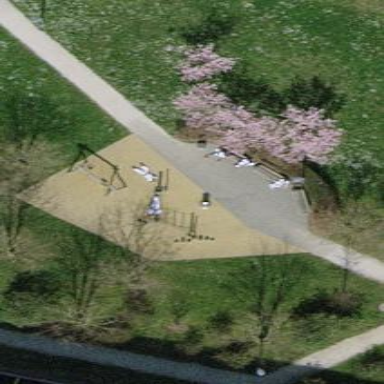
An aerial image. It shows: Playground area for leisure activities on the land.